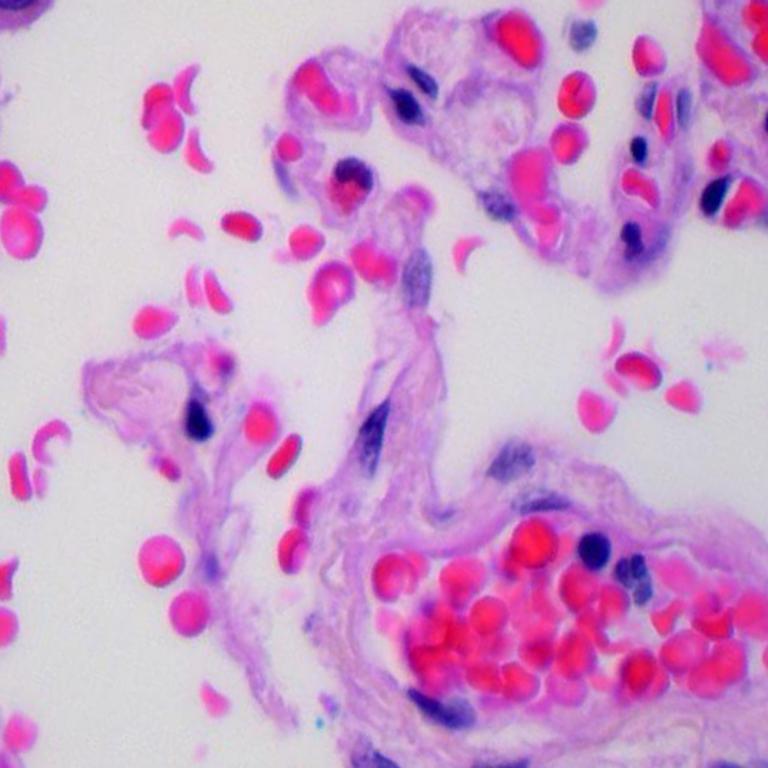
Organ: lung
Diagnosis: benign